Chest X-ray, PA view. Patient: 36 years old, sex F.
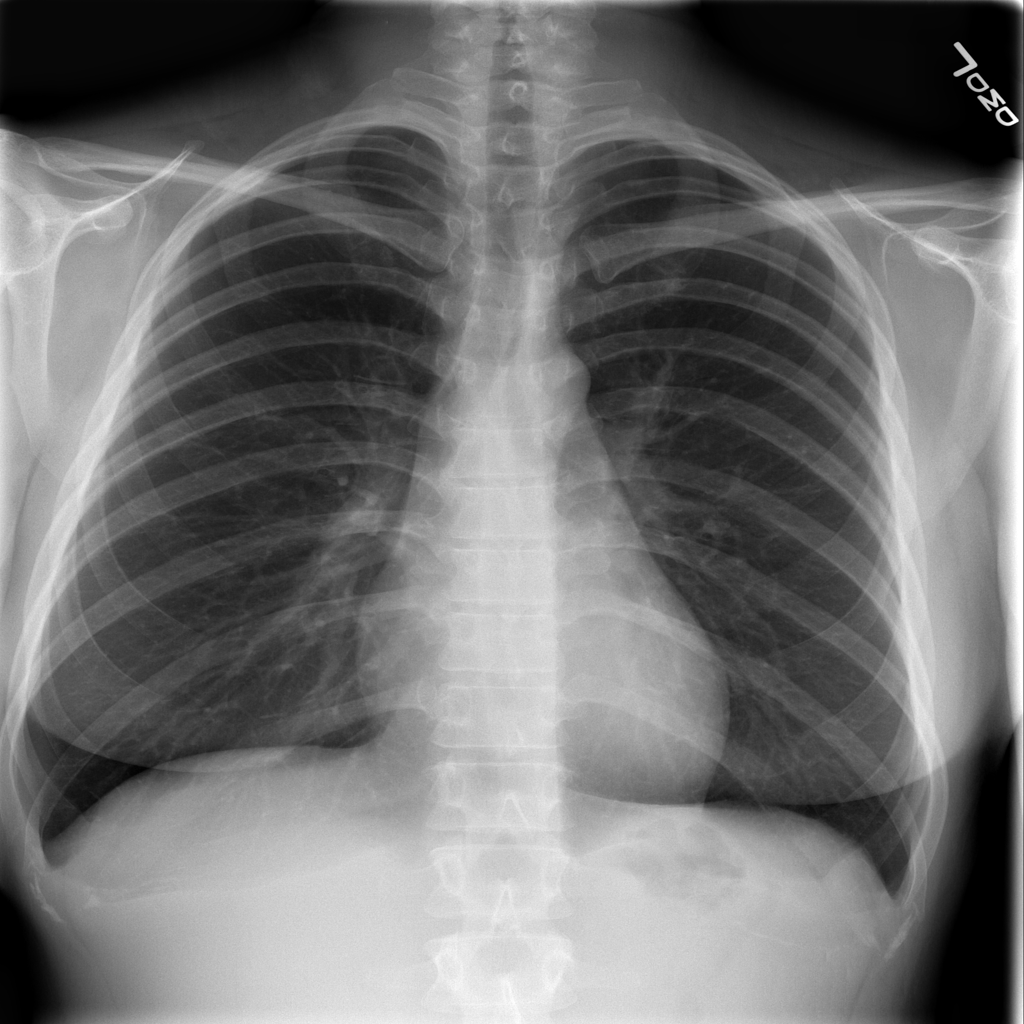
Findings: Infiltration